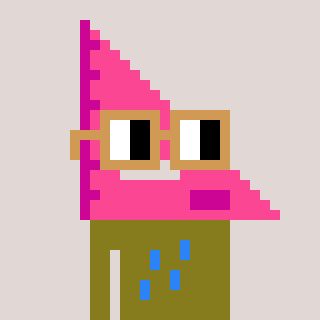
a pixel art character with square brown glasses, a squadron ruler-shaped head and a gunk-colored body on a warm background